Question: I've been hacking up a raytracer for the first time over the past few days. However, there are a few quirks which bother me and I don't really know how to work out. One that has been there since the beginning is the shape of spheres in the scene - when rendered, they actually look like ovals. Of course, there is perspective in the scene, but the final shape still seems odd. I have attached a sample rendering, the problem I have is especially visible on the reflective sphere in the lower left part of the image.

I don't really know what could be causing this. It might be the ray-sphere intersection code which looks as follows:
'''
bool Sphere::intersect(Ray ray, glm::vec3& hitPoint) {
//Compute A, B and C coefficients
float a = glm::dot(ray.dir, ray.dir);
float b = 2.0 * glm::dot(ray.dir, ray.org-pos);
float c = glm::dot(ray.org-pos, ray.org-pos) - (rad * rad);
// Find discriminant
float disc = b * b - 4 * a * c;
// if discriminant is negative there are no real roots, so return
// false as ray misses sphere
if (disc < 0)
return false;
// compute q
float distSqrt = sqrt(disc);
float q;
if (b < 0)
q = (-b - distSqrt)/2.0;
else
q = (-b + distSqrt)/2.0;
// compute t0 and t1
float t0 = q / a;
float t1 = c / q;
// make sure t0 is smaller than t1
if (t0 > t1) {
// if t0 is bigger than t1 swap them around
float temp = t0;
t0 = t1;
t1 = temp;
}
// if t1 is less than zero, the object is in the ray's negative direction
// and consequently the ray misses the sphere
if (t1 < 0)
return false;
// if t0 is less than zero, the intersection point is at t1
if (t0 < 0) {
hitPoint = ray.org + t1 * ray.dir;
return true;
} else { // else the intersection point is at t0
hitPoint = ray.org + t0 * ray.dir;
return true;
}
}
'''
Or it could be another thing. Does anyone have an idea? Thanks so much!
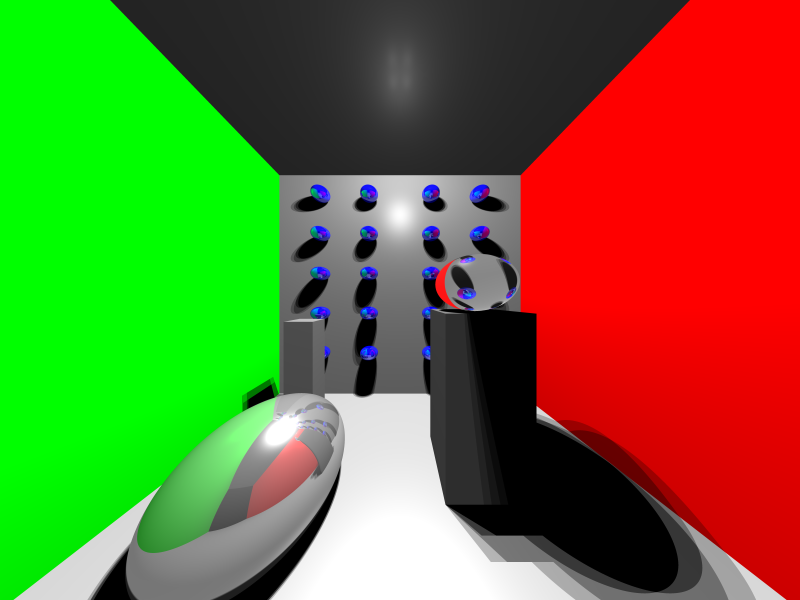
Answer: It looks like you're using a really wide <URL> gives a reasonable picture.
The refraction actually looks quite good; it's inverted because the index of refraction is so high. Nice pictures are in <URL>.